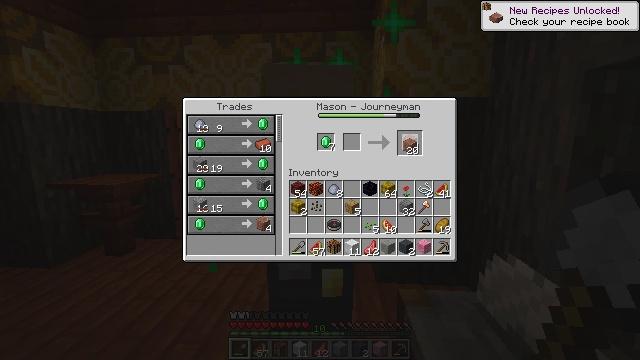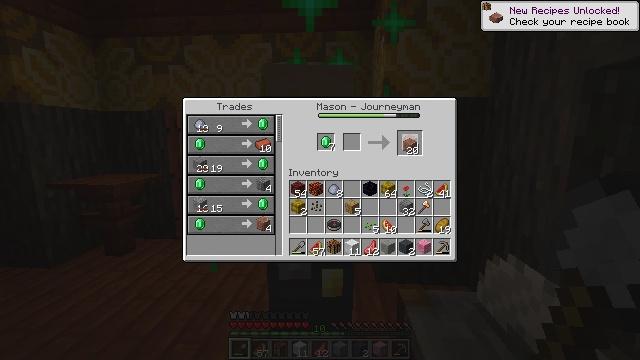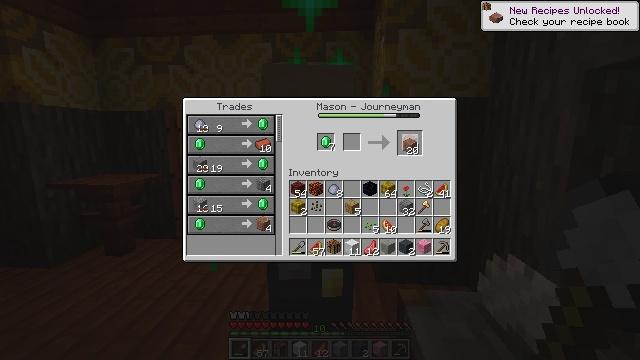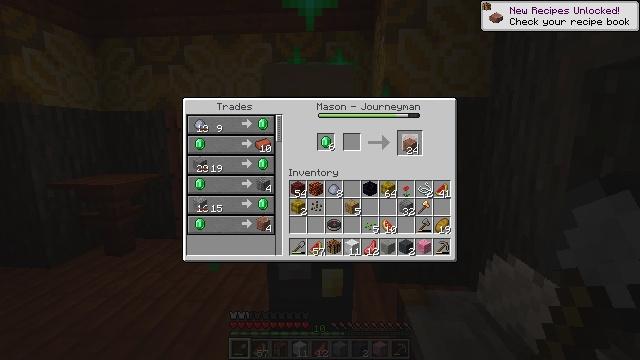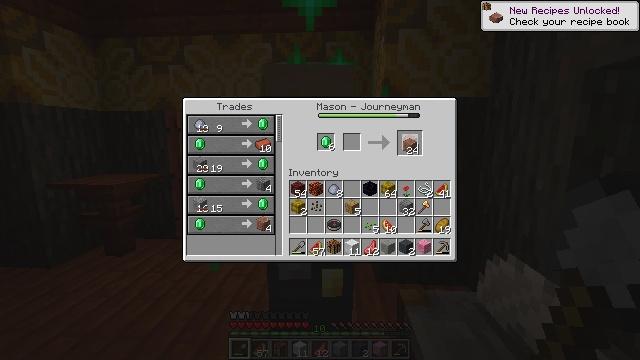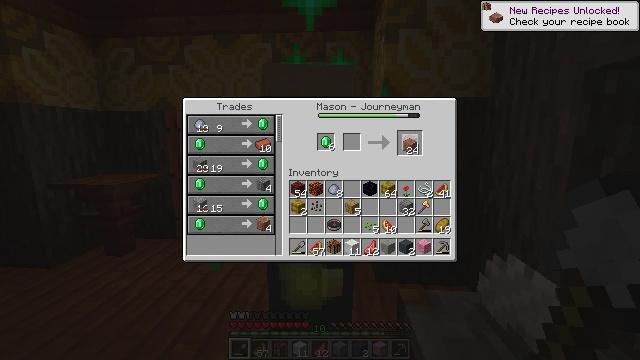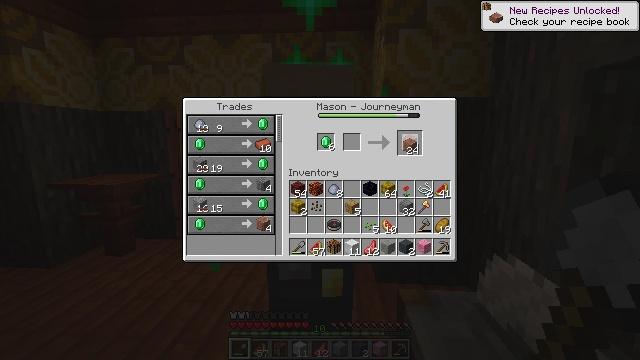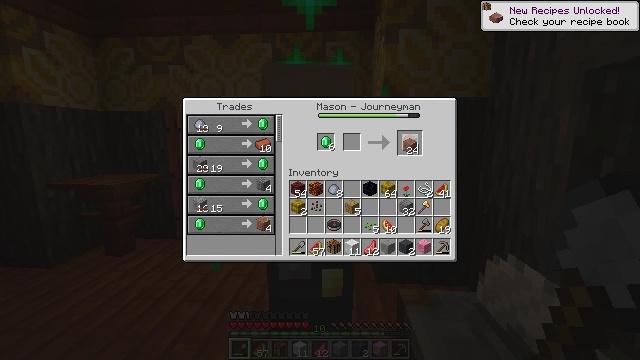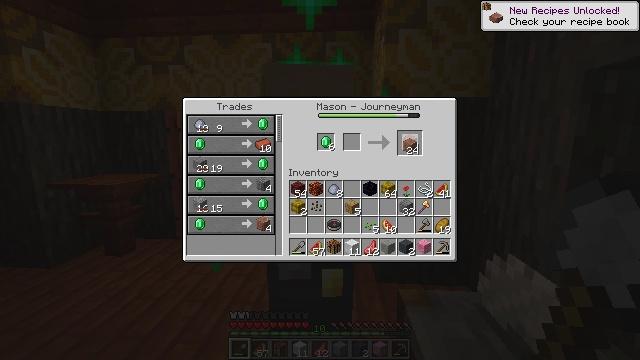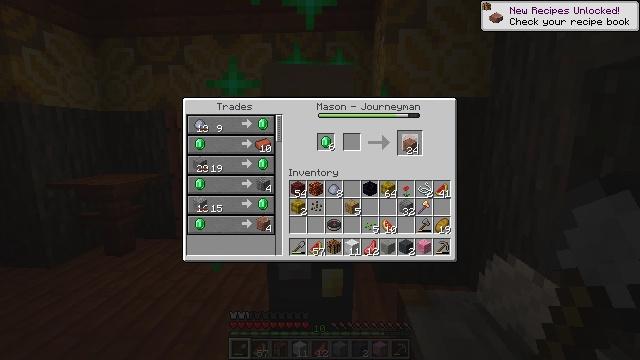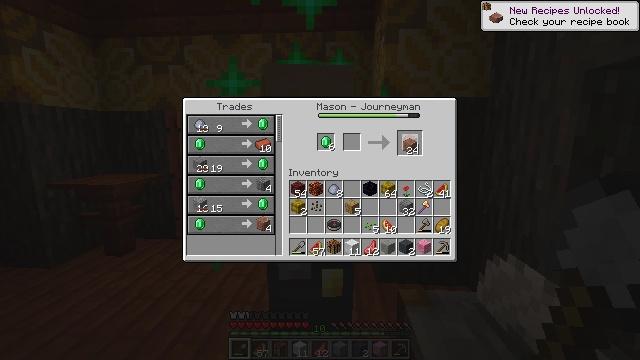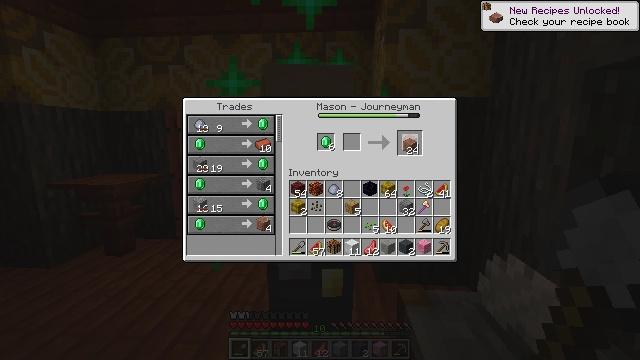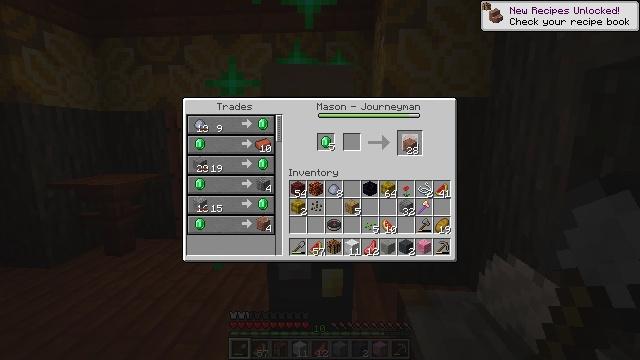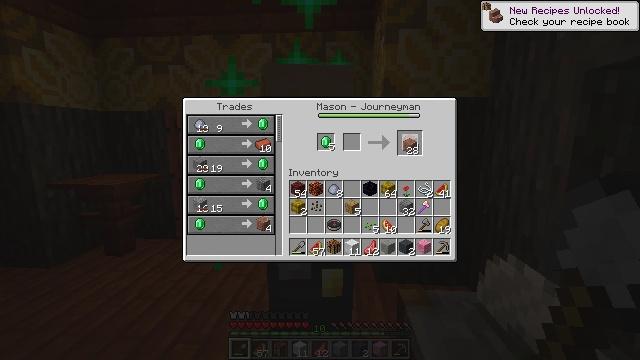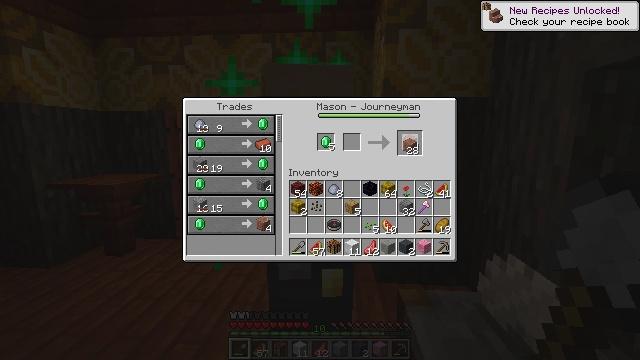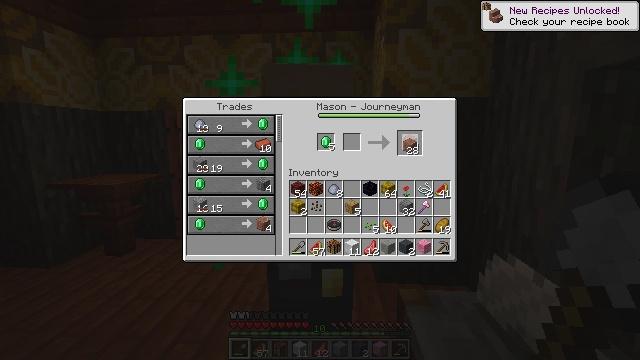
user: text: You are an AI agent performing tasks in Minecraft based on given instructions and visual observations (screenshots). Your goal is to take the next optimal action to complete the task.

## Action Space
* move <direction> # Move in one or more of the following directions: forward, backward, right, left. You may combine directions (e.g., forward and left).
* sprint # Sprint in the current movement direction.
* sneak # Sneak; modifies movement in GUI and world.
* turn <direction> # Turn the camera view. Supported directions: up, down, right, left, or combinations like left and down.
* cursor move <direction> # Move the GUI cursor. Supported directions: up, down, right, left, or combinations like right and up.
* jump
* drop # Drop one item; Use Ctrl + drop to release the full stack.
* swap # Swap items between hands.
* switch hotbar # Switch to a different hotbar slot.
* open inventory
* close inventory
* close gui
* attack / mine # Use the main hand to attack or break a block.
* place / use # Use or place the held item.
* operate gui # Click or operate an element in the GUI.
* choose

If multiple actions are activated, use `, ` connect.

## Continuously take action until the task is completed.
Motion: motion action
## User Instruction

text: Combine four blocks of granite to make polished granite.
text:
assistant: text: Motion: operate gui
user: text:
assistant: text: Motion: operate gui
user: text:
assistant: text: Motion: no_op
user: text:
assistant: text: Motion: no_op
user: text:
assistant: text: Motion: no_op
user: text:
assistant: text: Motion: no_op
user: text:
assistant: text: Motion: no_op
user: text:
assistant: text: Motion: no_op
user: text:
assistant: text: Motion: no_op
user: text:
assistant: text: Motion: operate gui
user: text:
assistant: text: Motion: operate gui
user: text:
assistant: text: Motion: no_op
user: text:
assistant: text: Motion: no_op
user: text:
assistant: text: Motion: no_op
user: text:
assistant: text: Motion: no_op
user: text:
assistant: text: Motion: no_op
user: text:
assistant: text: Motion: no_op
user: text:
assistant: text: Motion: no_op
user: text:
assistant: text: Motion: operate gui
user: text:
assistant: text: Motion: operate gui
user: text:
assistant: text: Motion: no_op
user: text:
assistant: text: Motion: no_op
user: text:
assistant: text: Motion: no_op
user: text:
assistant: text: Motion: no_op
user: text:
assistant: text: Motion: cursor move down
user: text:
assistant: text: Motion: no_op